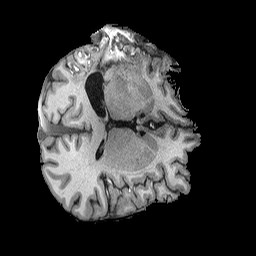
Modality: T1w
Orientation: axial
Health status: ill